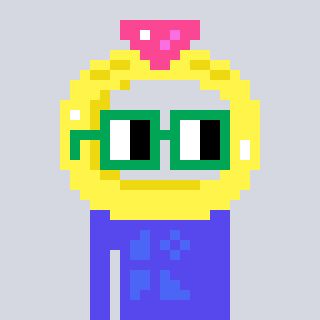
a pixel art character with square green glasses, a ring-shaped head and a computerblue-colored body on a cool background